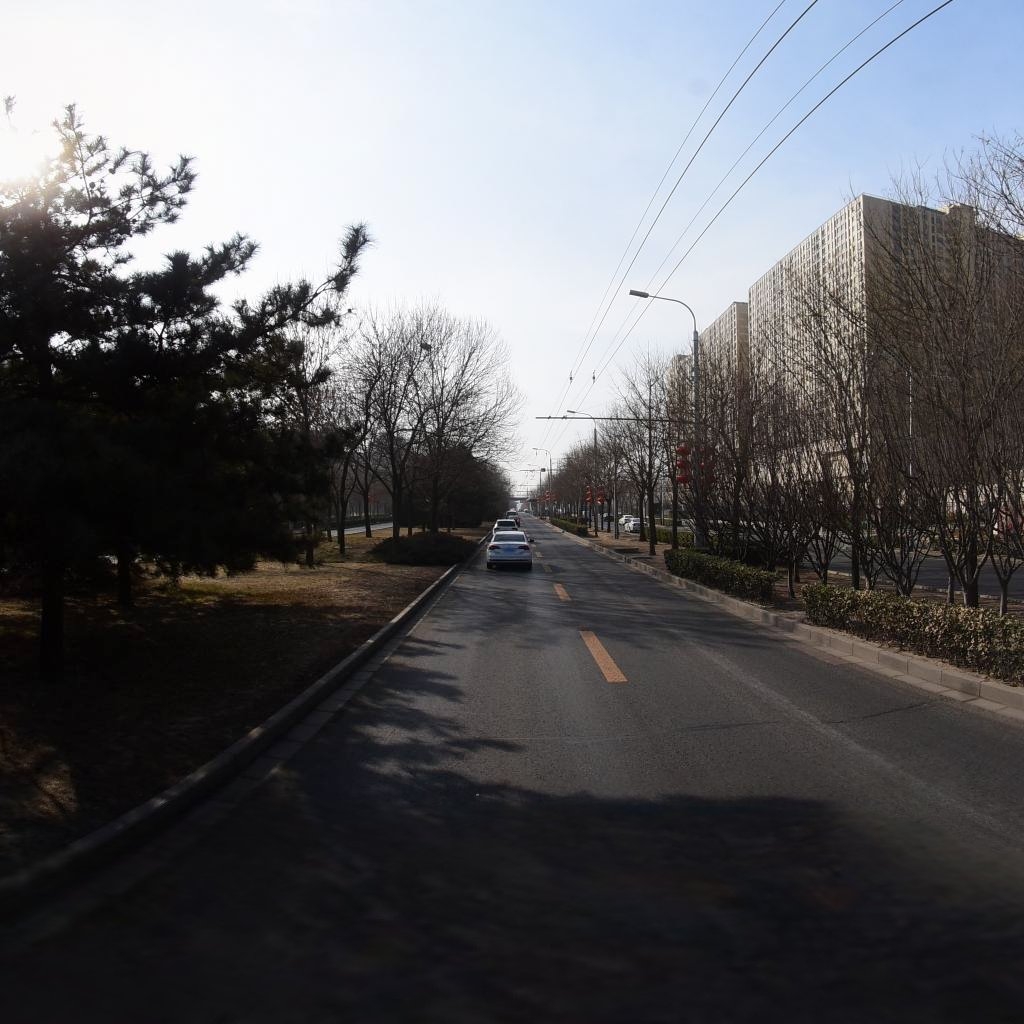
Region: Chaoyang
Road damage annotations: transverse patch